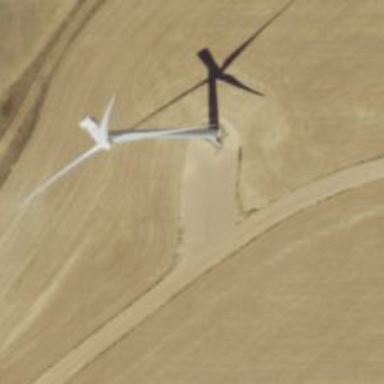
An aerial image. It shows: Wind turbine generator that utilizes wind as its source for generating electricity. It is of the horizontal axis type.